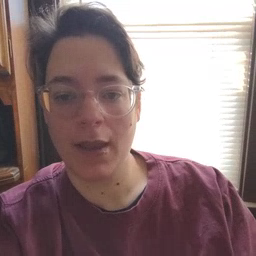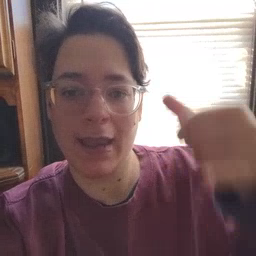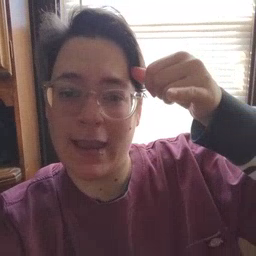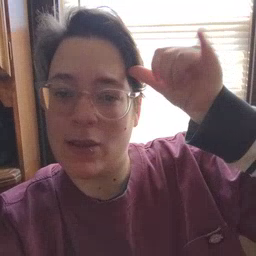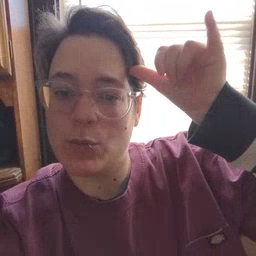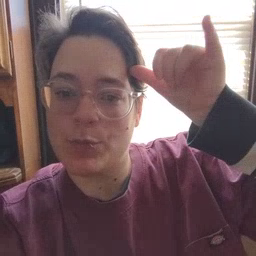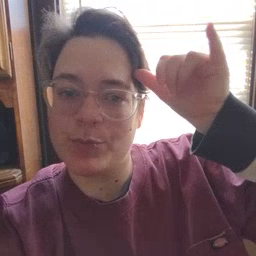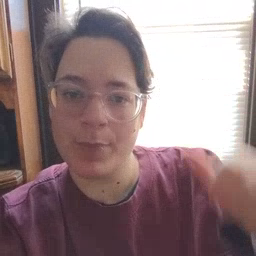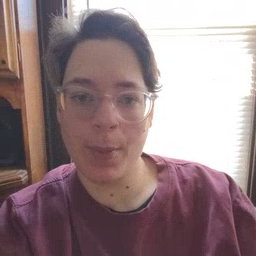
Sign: cow